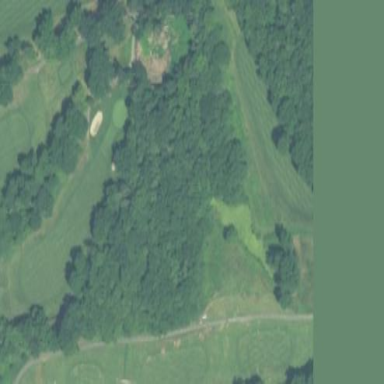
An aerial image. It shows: Golf course.